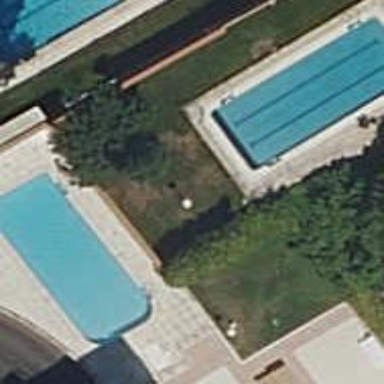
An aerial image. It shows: Swimming pool located in leisure land.